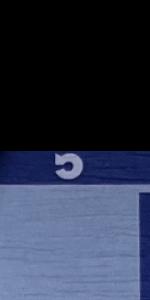
Label: Empty